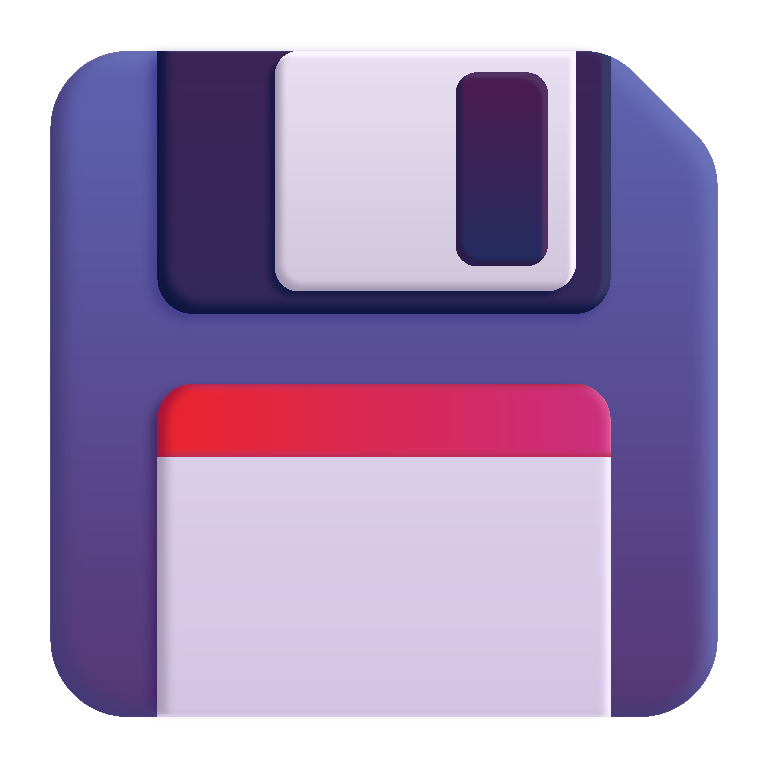
floppy disk color